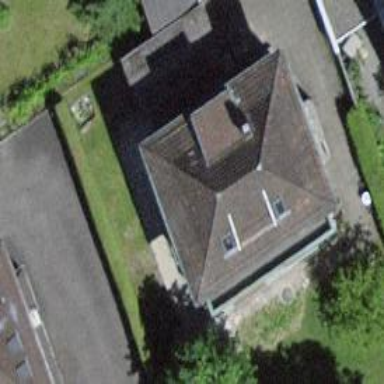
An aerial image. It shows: Building with hipped roof made of roof tiles.